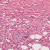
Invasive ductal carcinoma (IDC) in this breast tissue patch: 1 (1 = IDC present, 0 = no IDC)